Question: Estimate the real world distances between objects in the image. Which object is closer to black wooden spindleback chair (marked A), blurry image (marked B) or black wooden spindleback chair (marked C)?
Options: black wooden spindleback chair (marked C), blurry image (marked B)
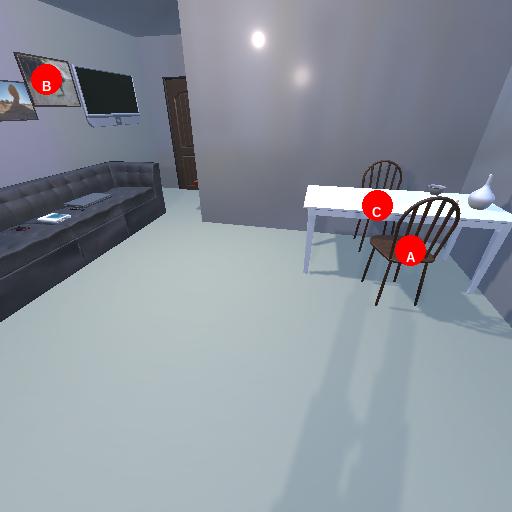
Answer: black wooden spindleback chair (marked C)